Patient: sex M, age 26
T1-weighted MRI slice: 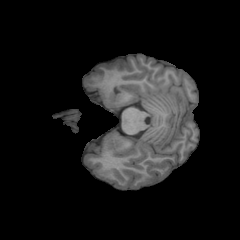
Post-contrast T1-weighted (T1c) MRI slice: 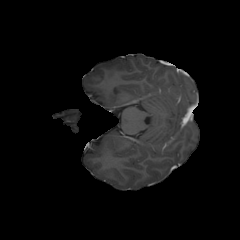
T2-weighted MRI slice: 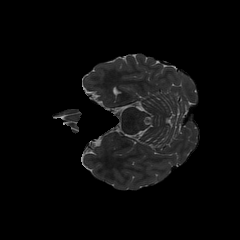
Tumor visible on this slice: no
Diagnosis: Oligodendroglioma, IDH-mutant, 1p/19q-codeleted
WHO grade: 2